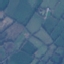
Label: Pasture